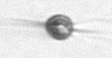
Label: Acanthoica_quattrospina